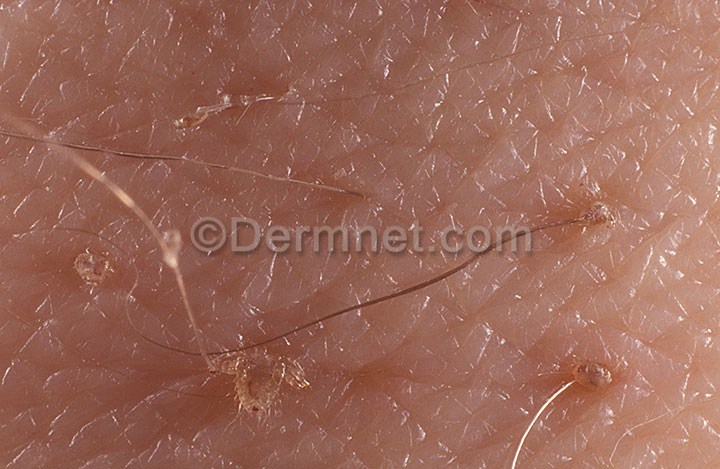
Disease: Scabies Lyme Disease and other Infestations and Bites